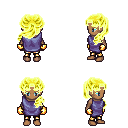
a pixel art fantasy rpg character, female body template, human, dark skin, chain tabard jacket, gold greaves, gold princess hairstyle, gold gloves, four views (front, back, left, right), 2x2 character sprite sheet, small pixel art, hard edges, no anti-aliasing